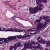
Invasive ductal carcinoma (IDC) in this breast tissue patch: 0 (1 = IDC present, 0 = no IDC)